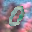
Label: 0